RGB frame:
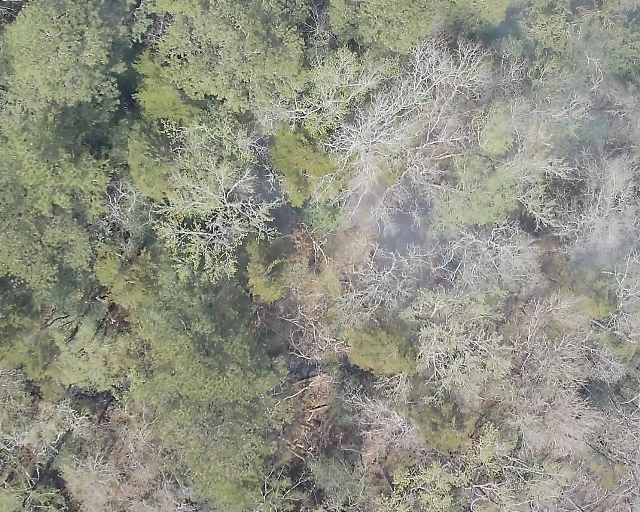
Thermal frame:
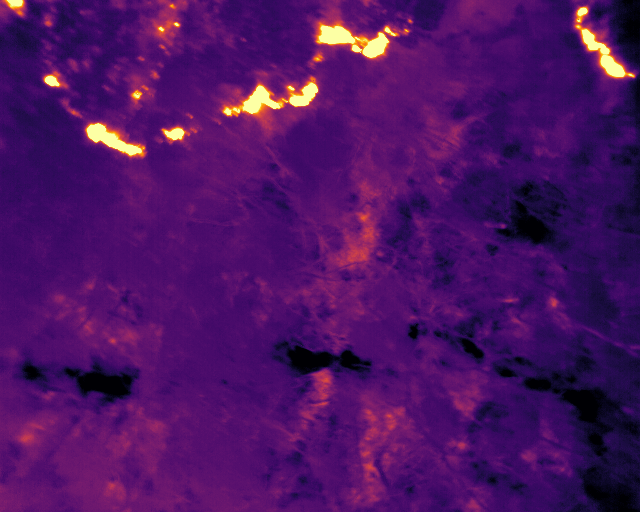
Captured: 2026-02-26 03:41:20
Pixels at or above 80 °C: 1148 (fraction of frame: 0.003503)